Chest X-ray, PA view. Patient: 37 years old, sex F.
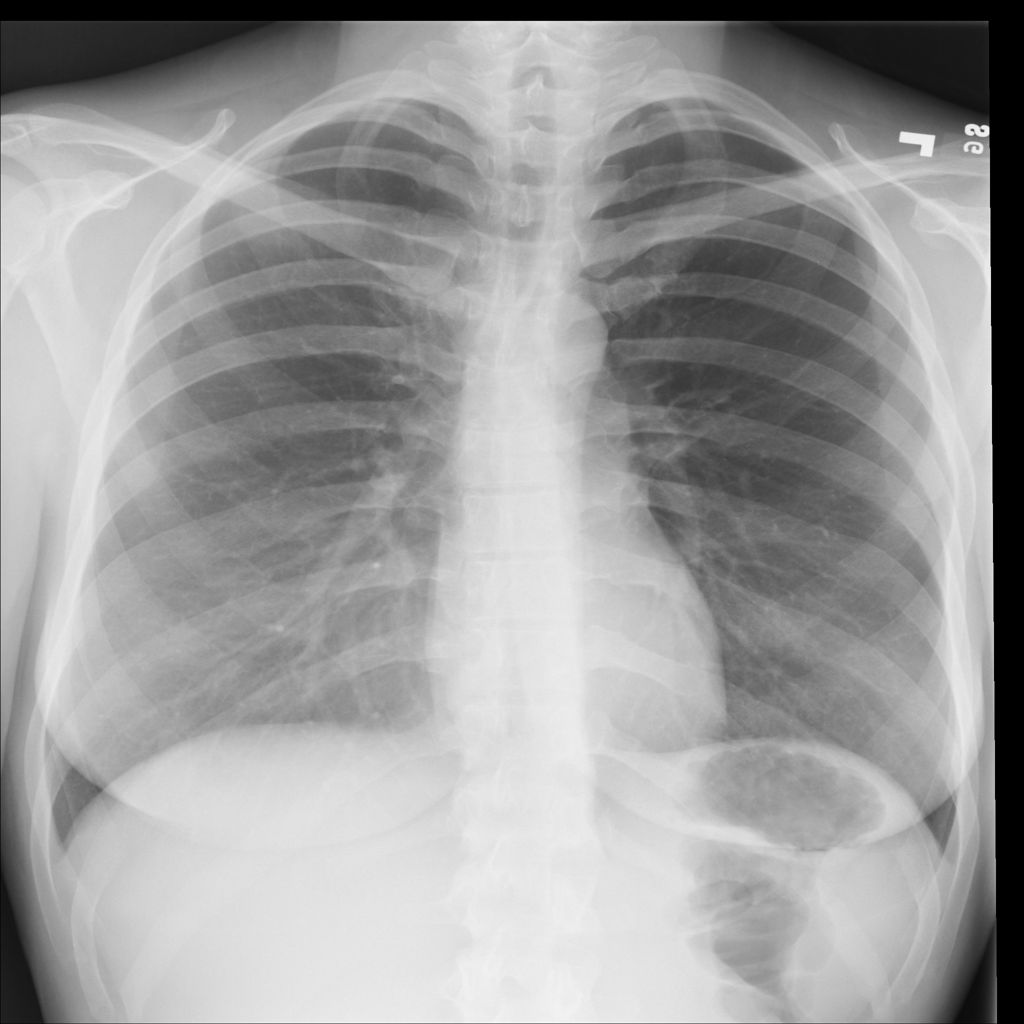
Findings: No Finding